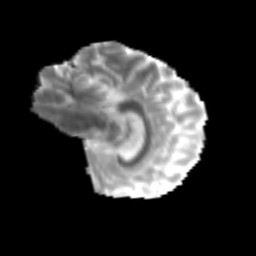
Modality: MD
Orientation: sagittal
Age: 39
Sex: male
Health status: ill
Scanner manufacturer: siemens
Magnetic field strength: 3 T
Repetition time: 8.7 s
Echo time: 0.11 s